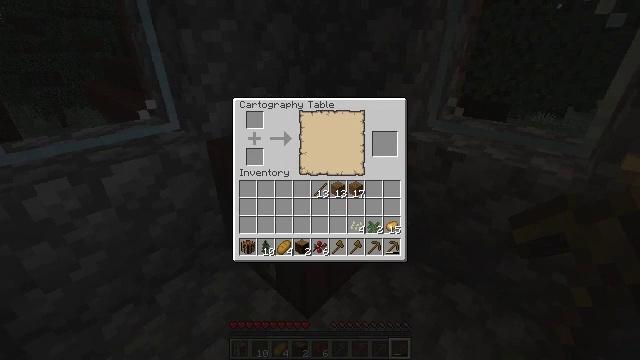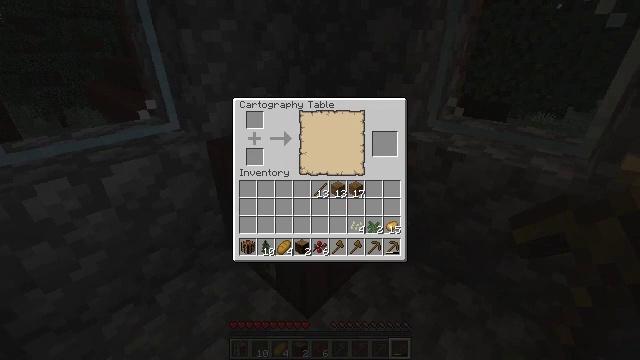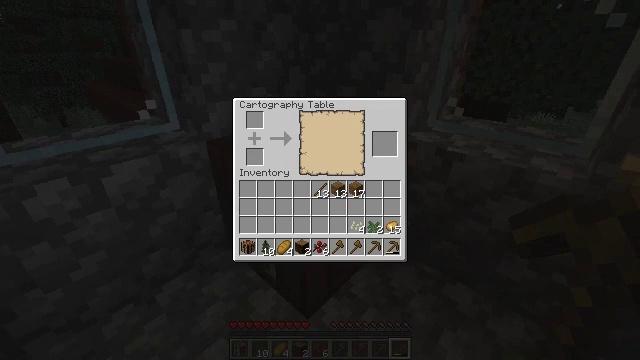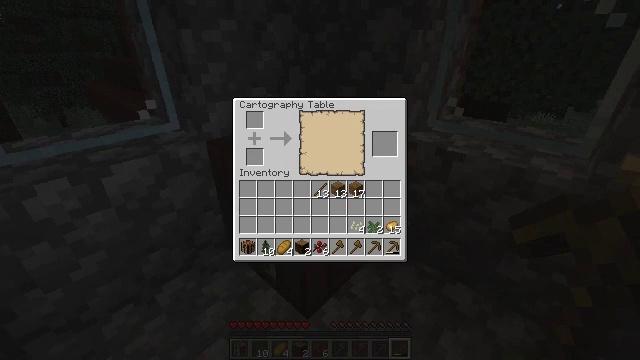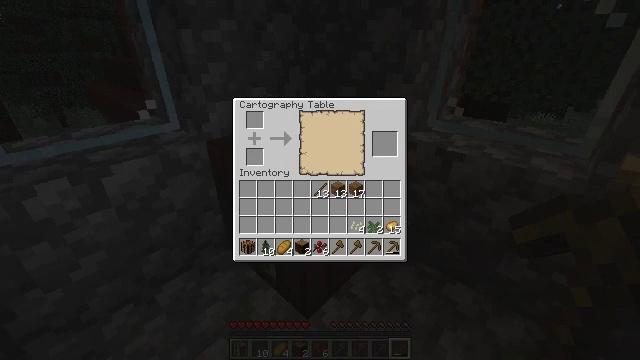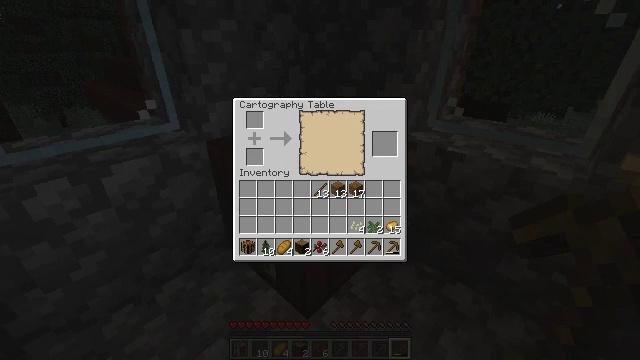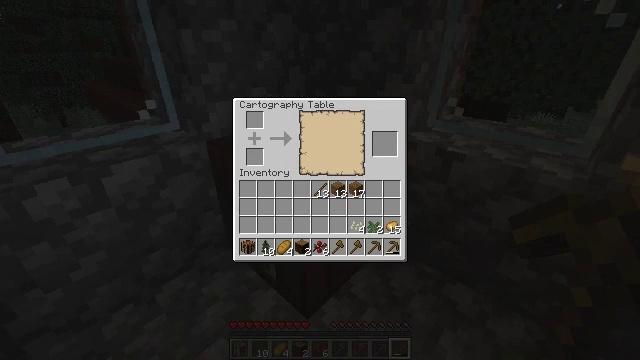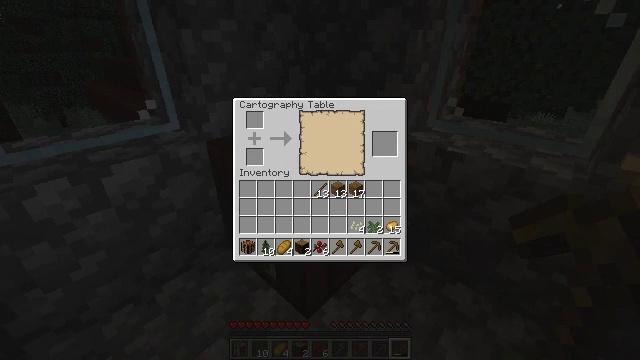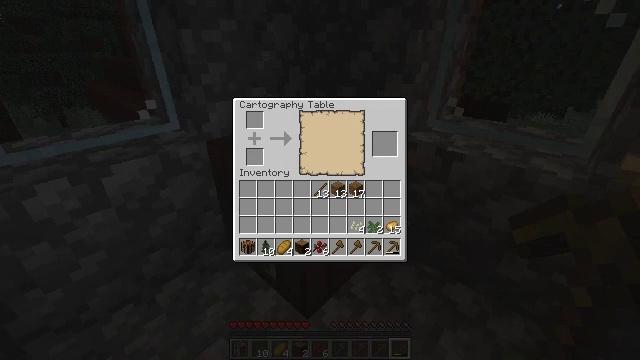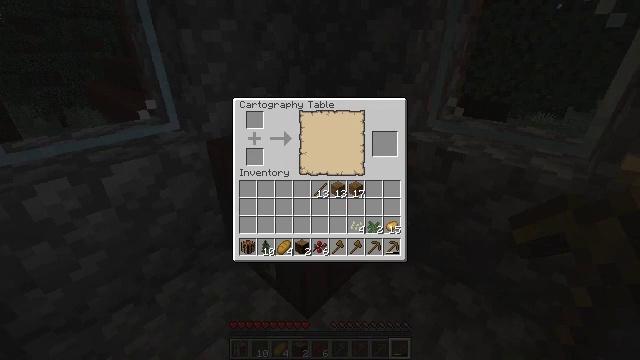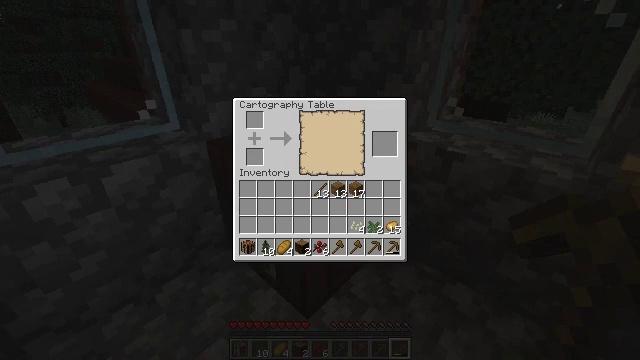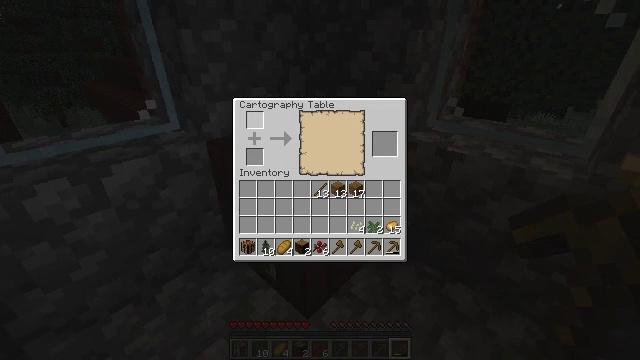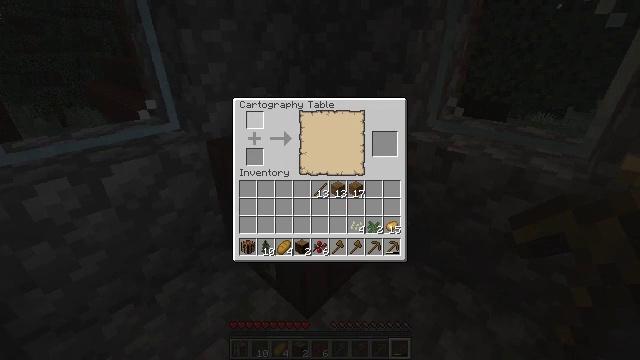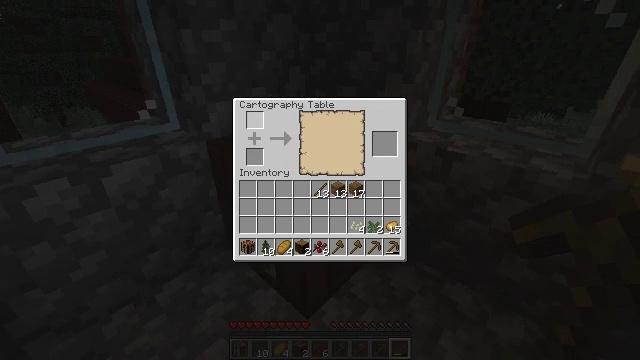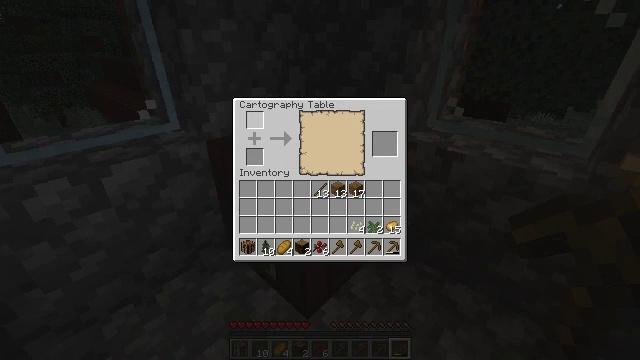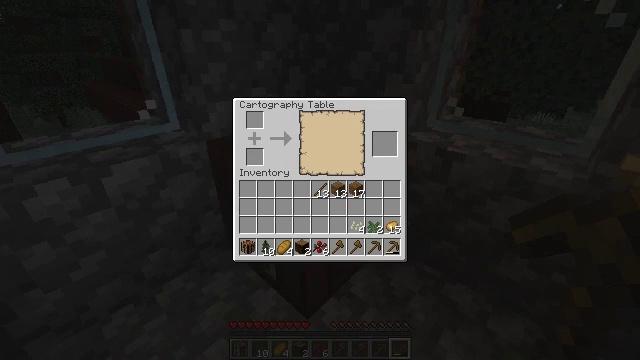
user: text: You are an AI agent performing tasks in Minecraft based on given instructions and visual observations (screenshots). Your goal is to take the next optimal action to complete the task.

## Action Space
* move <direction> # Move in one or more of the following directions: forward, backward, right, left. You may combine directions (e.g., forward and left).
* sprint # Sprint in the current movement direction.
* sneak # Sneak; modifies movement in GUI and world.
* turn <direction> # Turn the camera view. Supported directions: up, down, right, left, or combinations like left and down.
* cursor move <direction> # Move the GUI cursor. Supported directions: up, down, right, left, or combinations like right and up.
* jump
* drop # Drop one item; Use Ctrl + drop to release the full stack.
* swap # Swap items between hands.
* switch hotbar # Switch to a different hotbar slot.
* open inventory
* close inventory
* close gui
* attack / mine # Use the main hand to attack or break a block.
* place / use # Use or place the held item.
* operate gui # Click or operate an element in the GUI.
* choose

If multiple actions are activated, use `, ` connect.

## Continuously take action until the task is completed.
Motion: motion action
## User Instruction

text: Gather spruce leaves to collect foliage.
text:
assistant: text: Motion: no_op
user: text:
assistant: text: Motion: no_op
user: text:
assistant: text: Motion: no_op
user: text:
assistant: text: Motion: cursor move left
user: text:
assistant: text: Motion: no_op
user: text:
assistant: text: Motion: cursor move left
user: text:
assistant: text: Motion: cursor move left
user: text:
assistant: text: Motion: no_op
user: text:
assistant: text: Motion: no_op
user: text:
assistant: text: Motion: no_op
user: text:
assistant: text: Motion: no_op
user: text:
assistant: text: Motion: no_op
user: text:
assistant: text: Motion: no_op
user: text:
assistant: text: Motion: no_op
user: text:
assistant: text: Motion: cursor move right
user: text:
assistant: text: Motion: cursor move right
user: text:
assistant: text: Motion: cursor move right
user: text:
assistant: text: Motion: cursor move right
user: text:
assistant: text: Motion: no_op
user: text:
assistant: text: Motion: no_op
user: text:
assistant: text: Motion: no_op
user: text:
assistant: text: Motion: no_op
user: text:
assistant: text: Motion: cursor move left
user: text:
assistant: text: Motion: cursor move left and up
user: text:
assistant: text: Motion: no_op
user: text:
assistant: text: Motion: no_op
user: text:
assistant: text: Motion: no_op
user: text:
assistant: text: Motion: no_op
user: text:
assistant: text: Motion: cursor move right
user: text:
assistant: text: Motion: no_op